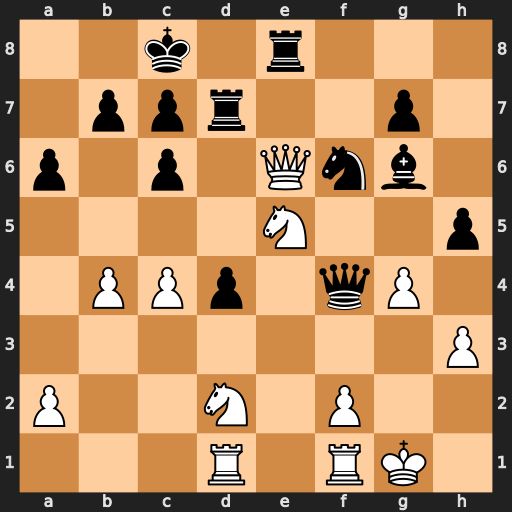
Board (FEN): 2k1r3/1ppr2p1/p1p1Qnb1/4N2p/1PPp1qP1/7P/P2N1P2/3R1RK1
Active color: w
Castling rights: -
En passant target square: -
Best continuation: Nxg6 Qh6 Qf5